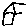
Label: house